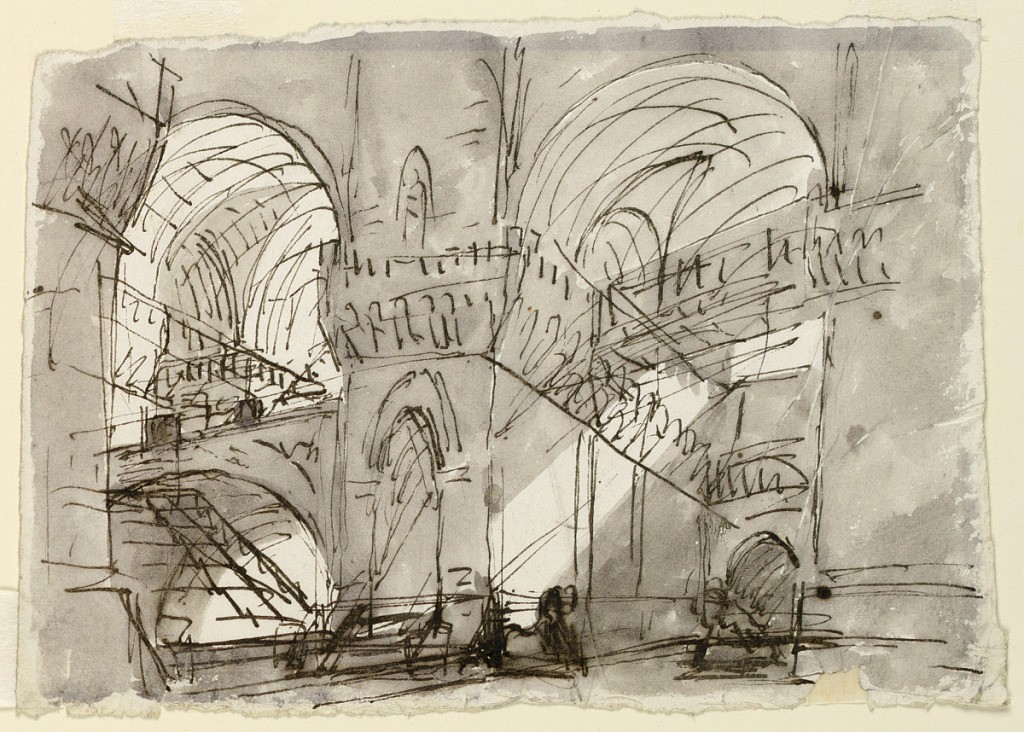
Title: Stage Design, Prison Interior
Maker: Pietro di Gottardo Gonzaga, Italian, 1751 - 1831
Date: early 19th century
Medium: Pen and brown ink, brush and gray-brown wash on wove paper
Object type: Drawing
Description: Horizontal rectangle. Rough sketch of interior of palace or prison with stairs.